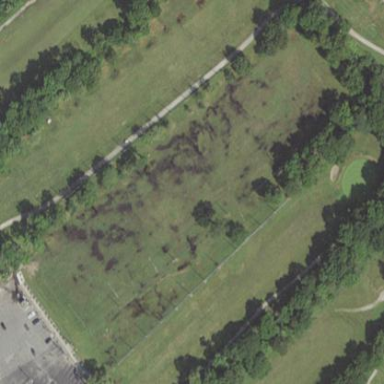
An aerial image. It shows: Grassy area used as driving range for golf.